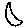
Label: moon